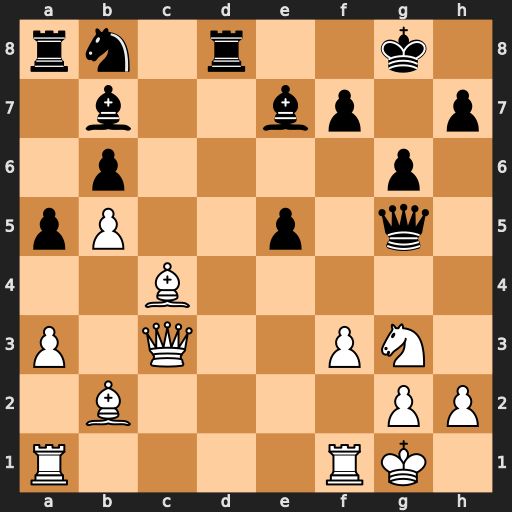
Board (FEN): rn1r2k1/1b2bp1p/1p4p1/pP2p1q1/2B5/P1Q2PN1/1B4PP/R4RK1
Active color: w
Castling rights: -
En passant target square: -
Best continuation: f4 Bc5+ Kh1